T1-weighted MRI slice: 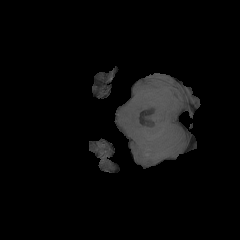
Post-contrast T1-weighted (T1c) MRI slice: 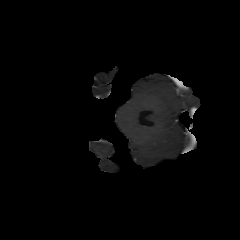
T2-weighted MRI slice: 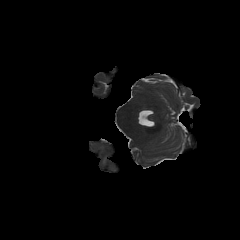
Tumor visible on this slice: yes